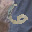
Label: 6